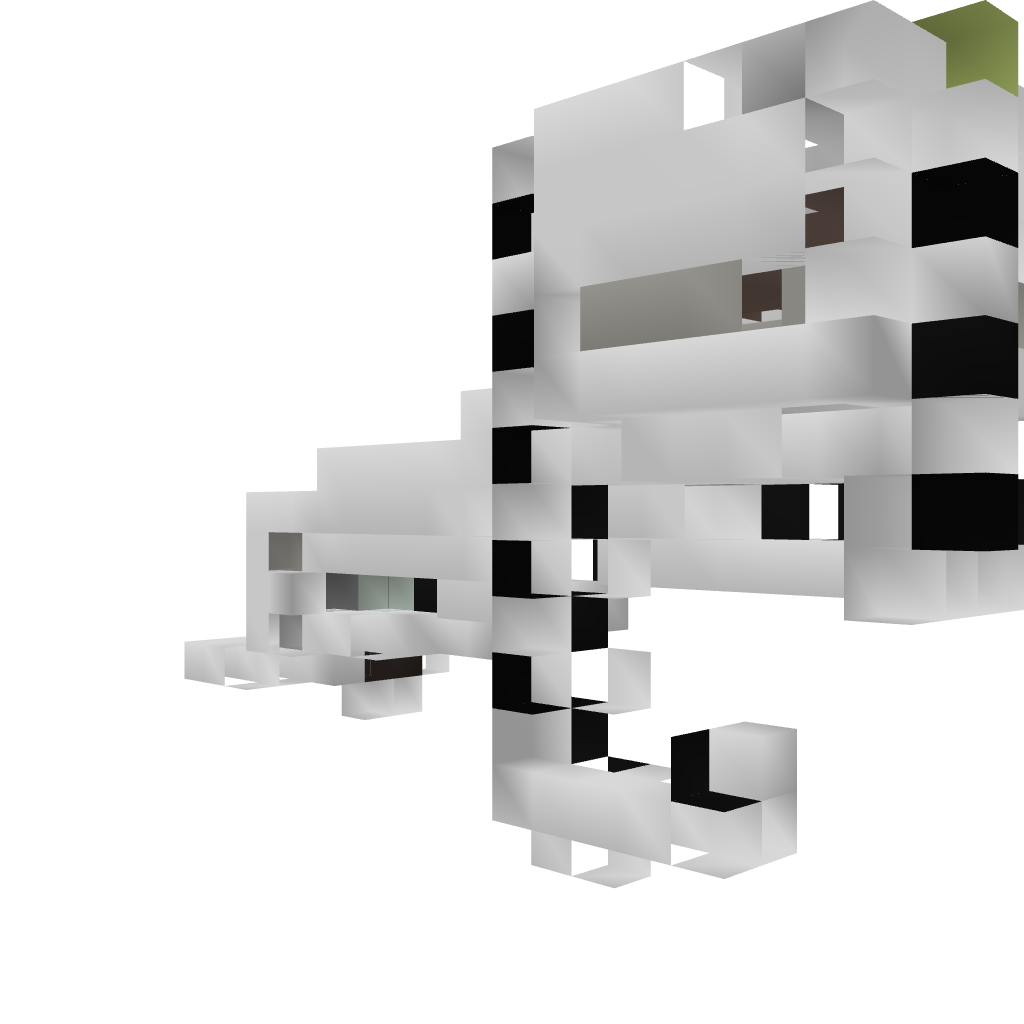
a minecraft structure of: Chicken Farm+Cooker